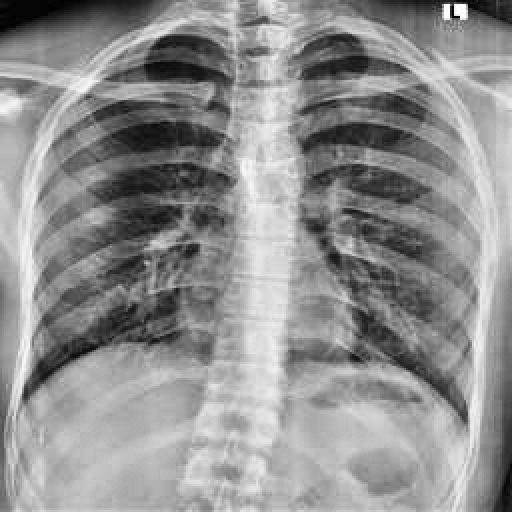
Finding: NORMAL